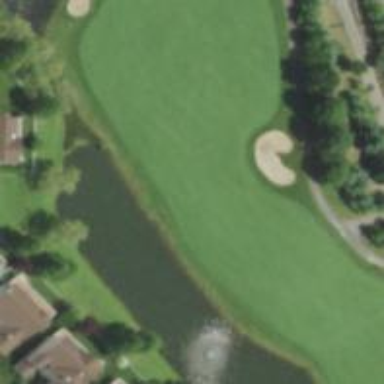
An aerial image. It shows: View of golf hole.